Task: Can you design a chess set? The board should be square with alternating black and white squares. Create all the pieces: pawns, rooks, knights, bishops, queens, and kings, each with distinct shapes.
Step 1961:
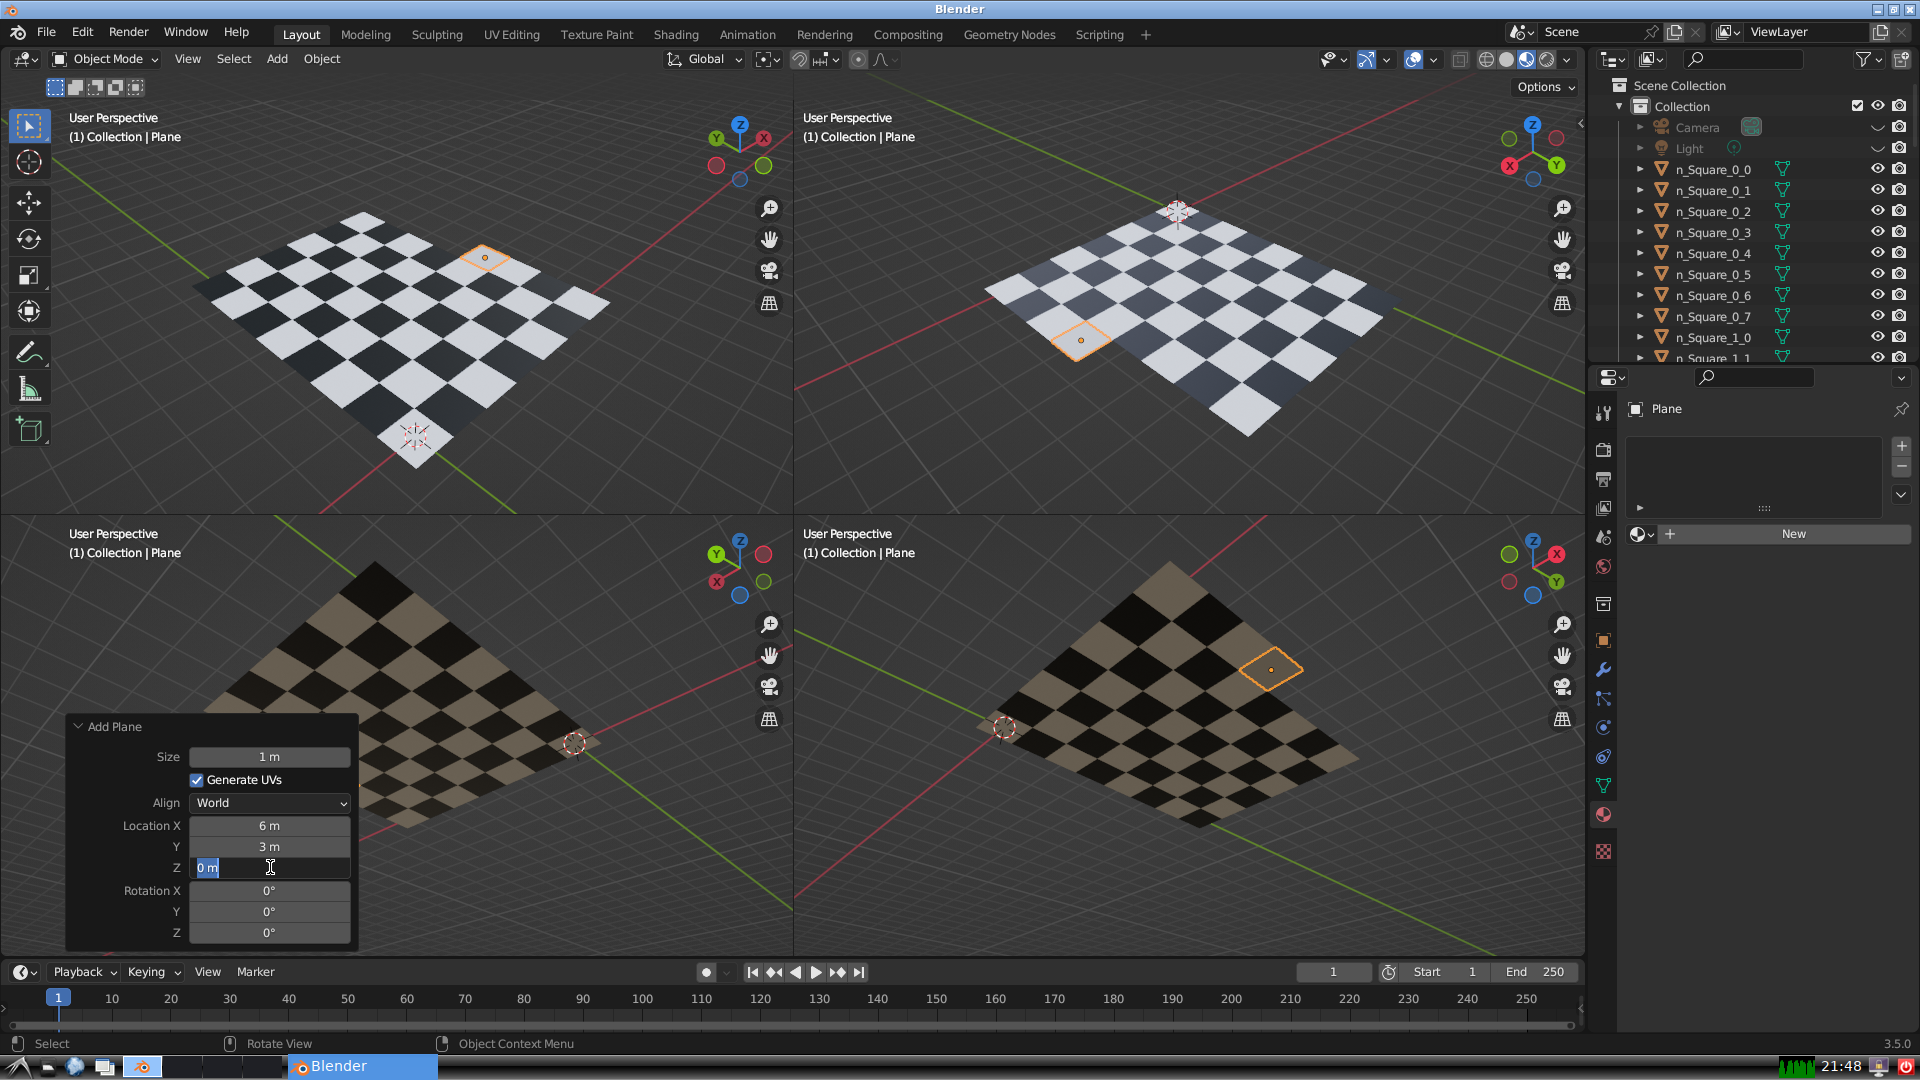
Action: input_text: 0.0